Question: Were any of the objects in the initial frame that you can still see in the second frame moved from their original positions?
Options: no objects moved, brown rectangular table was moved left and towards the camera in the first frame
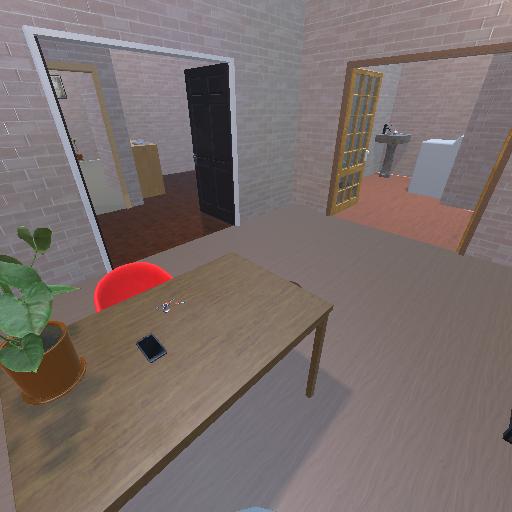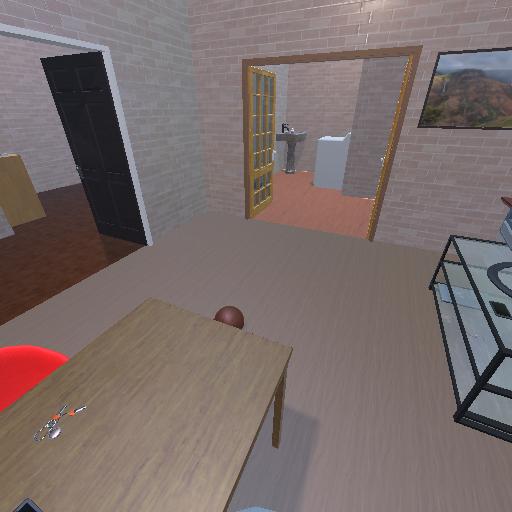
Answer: no objects moved